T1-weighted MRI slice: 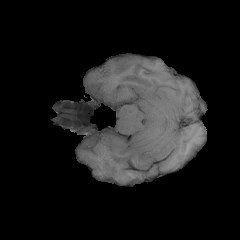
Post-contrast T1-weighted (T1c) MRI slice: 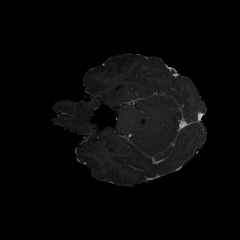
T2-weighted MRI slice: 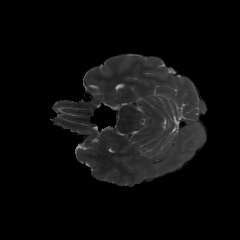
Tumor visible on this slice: no